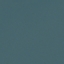
Land use / land cover: SeaLake